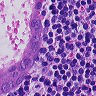
Metastatic tissue present: yes